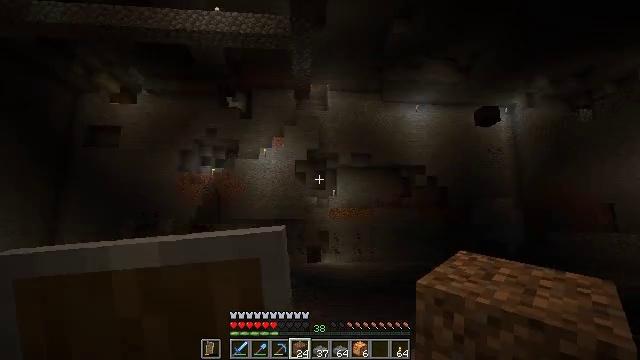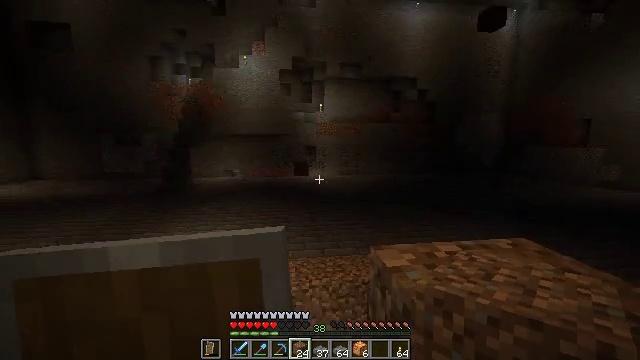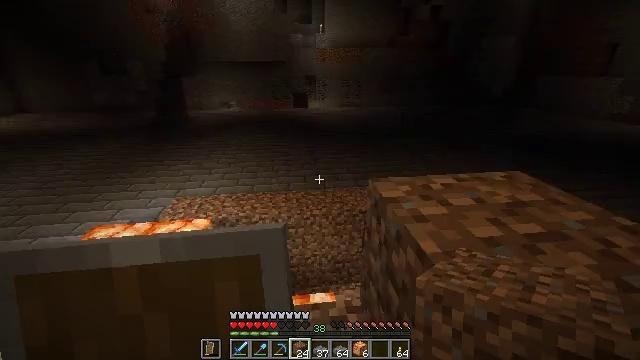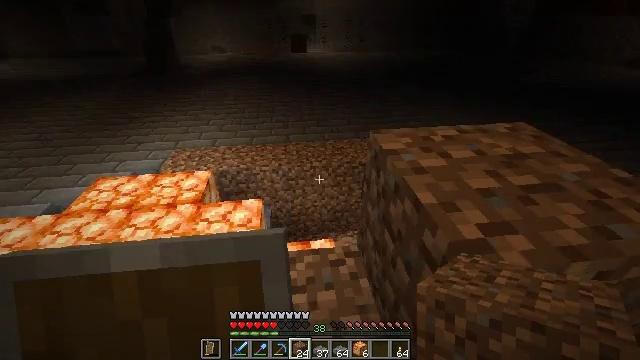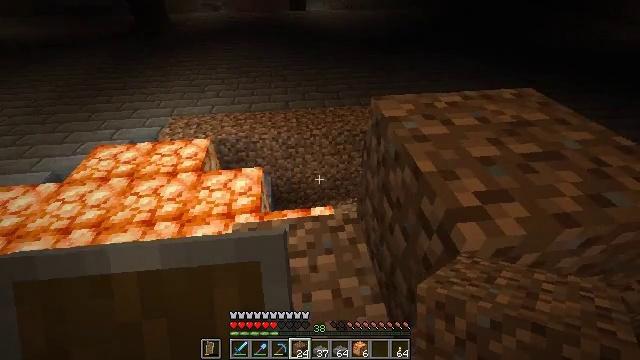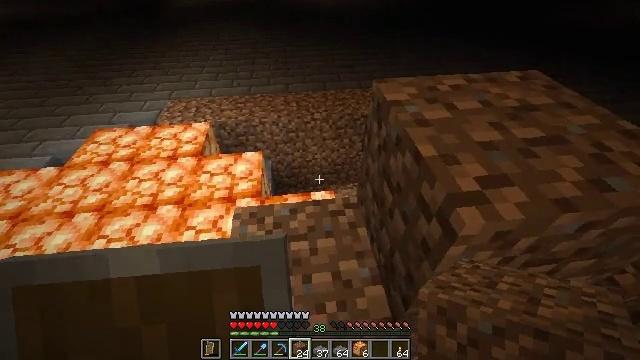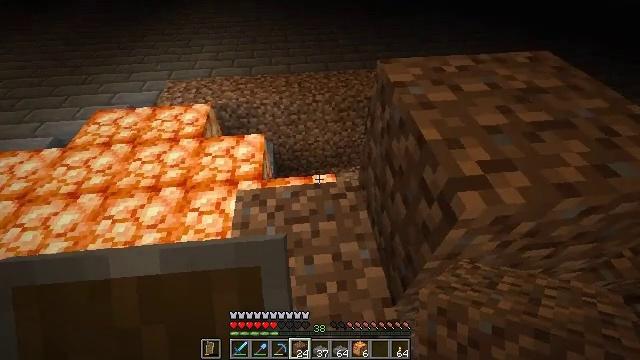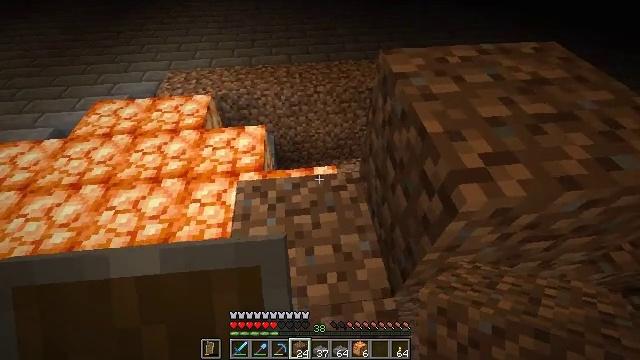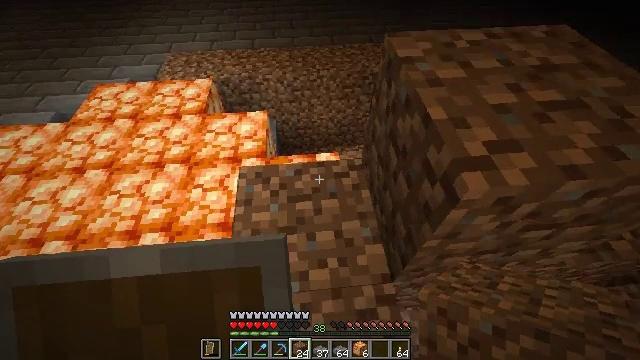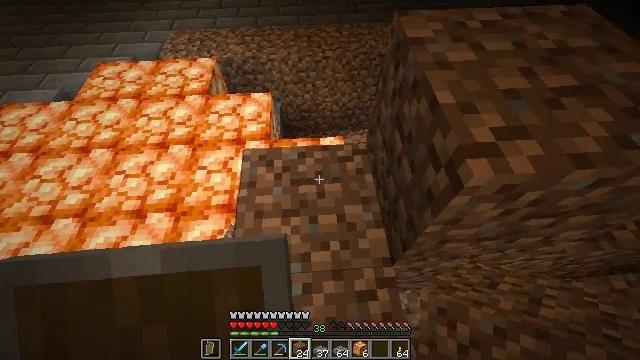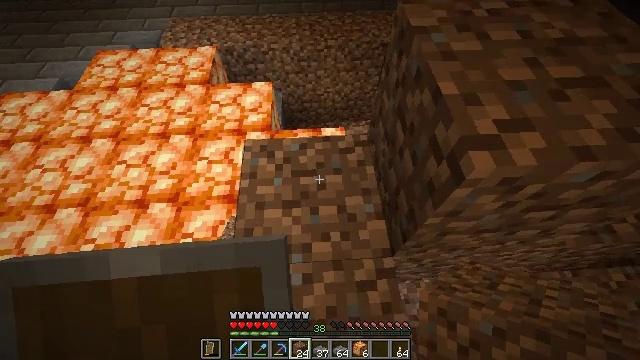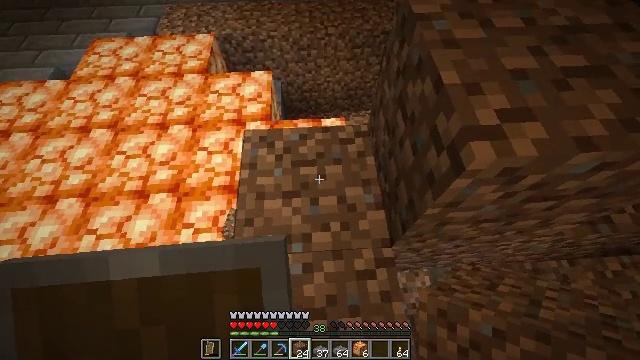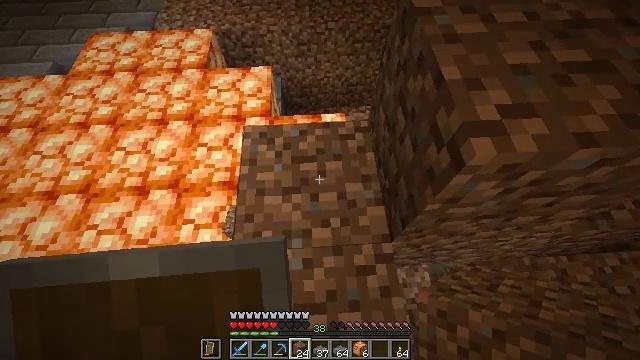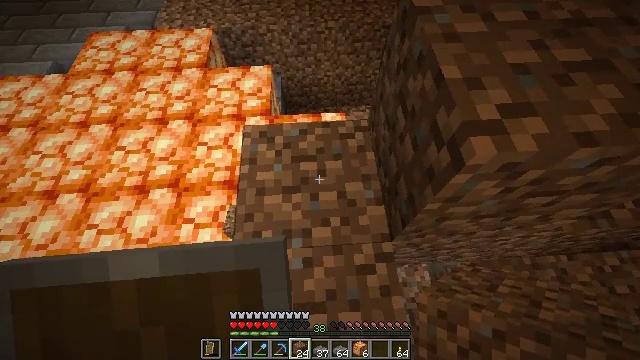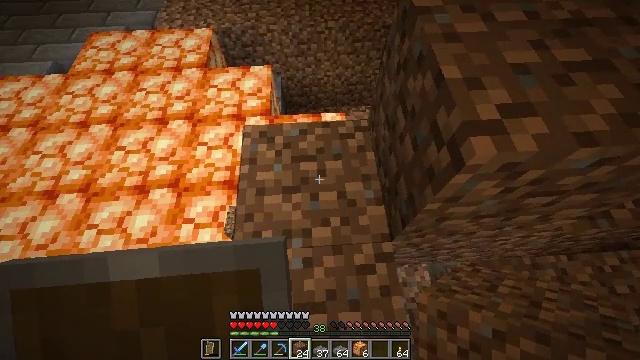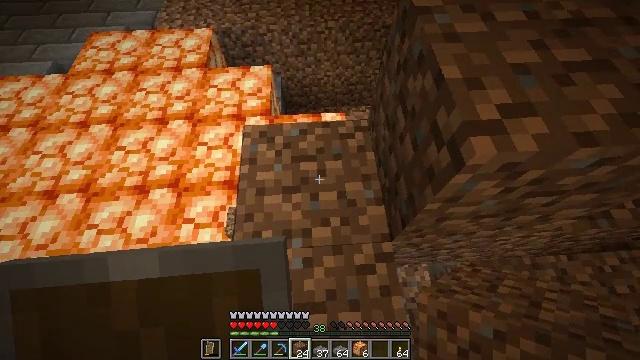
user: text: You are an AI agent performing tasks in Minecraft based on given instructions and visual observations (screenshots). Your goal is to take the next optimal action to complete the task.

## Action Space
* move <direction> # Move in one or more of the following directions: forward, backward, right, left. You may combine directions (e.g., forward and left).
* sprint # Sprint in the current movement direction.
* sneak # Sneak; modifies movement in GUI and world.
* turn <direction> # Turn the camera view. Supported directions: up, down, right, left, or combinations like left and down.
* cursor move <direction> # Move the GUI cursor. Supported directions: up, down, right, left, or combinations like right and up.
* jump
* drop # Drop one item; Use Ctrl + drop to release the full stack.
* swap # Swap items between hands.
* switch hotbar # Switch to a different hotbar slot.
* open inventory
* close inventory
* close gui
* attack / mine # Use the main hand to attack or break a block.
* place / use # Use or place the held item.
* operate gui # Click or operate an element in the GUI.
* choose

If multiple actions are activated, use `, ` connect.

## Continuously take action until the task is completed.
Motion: motion action
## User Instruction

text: Gather shroomlight from the nether.
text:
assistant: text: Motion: turn right and down
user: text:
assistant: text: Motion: turn down
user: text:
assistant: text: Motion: turn down
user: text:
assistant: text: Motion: turn down
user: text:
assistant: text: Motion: turn down
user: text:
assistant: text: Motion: turn down
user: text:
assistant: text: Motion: turn down
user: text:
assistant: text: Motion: turn down
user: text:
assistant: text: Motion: turn left and down
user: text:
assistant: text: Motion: turn down
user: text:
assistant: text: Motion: turn down
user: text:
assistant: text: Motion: no_op
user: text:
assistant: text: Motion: no_op
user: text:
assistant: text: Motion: no_op
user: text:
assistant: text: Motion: no_op
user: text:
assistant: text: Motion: no_op
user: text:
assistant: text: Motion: no_op
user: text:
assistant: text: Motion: no_op
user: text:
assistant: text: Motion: no_op
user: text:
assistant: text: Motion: no_op
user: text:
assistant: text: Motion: no_op
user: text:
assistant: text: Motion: no_op
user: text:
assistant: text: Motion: turn left
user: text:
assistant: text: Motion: turn left and up
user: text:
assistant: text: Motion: no_op
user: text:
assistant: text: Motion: turn left
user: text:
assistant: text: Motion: turn left
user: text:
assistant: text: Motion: no_op
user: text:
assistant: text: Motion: turn down
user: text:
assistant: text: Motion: no_op